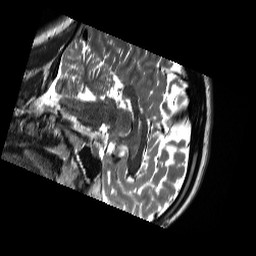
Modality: T2w
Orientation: sagittal
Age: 19
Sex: male
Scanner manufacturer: siemens
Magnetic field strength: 3 T
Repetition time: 13.52 s
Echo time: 0.088 s